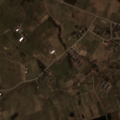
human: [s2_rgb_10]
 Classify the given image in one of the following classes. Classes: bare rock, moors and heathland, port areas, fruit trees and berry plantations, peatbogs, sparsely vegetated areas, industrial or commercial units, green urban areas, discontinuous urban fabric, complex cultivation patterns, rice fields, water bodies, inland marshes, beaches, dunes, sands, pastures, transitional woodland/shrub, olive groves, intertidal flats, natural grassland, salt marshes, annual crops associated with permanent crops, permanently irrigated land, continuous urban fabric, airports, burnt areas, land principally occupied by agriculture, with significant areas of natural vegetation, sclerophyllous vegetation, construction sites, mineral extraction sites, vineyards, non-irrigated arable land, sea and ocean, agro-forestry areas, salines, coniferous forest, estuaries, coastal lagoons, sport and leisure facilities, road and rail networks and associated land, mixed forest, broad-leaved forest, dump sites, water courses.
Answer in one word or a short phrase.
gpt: discontinuous urban fabric, non-irrigated arable land, pastures, complex cultivation patterns, mixed forest